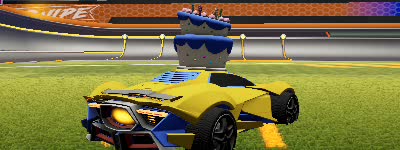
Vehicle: werewolf